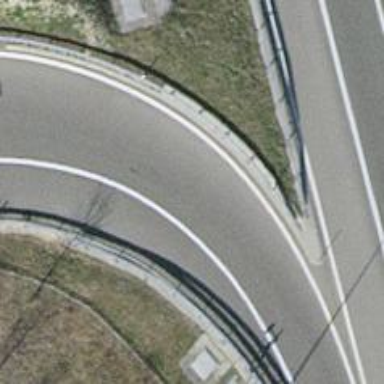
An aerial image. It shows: Asphalt motorway link.